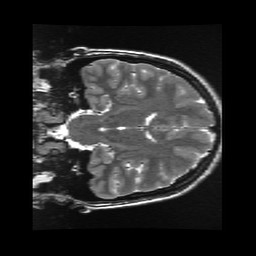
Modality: T2w
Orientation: coronal
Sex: female
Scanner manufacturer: ge
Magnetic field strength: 3 T
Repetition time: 5 s
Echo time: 0.0985 s